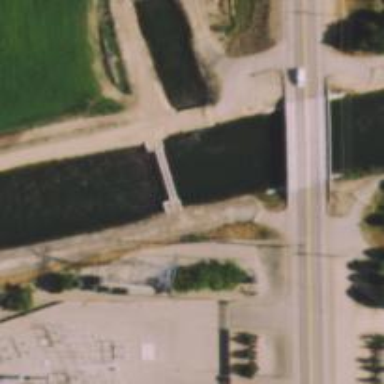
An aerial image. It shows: Weir along the waterway.